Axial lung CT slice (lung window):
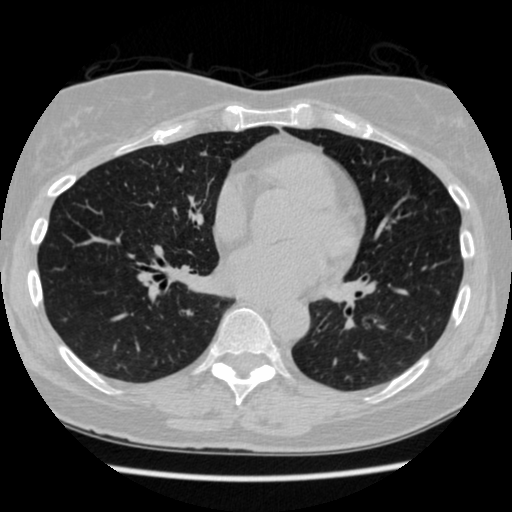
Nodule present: no